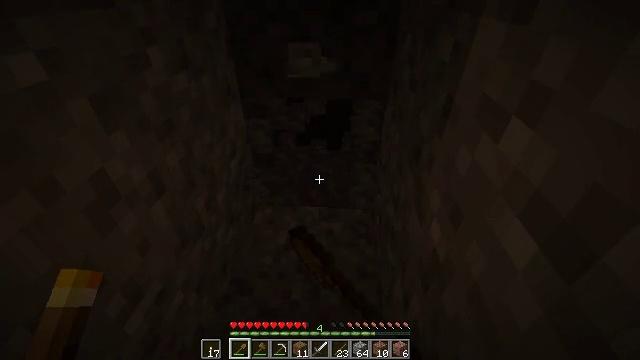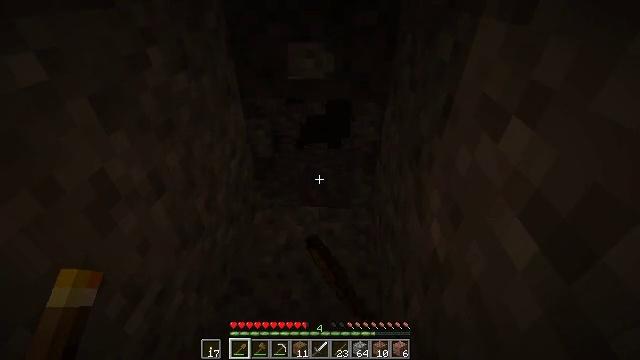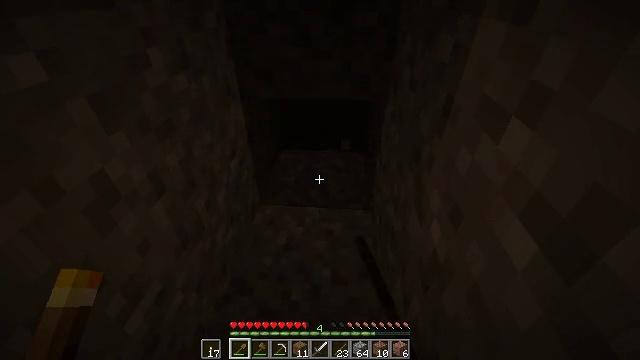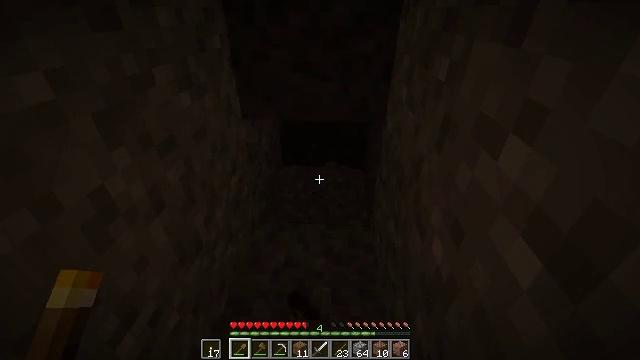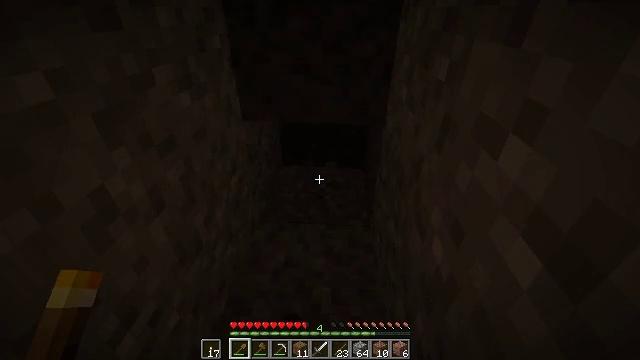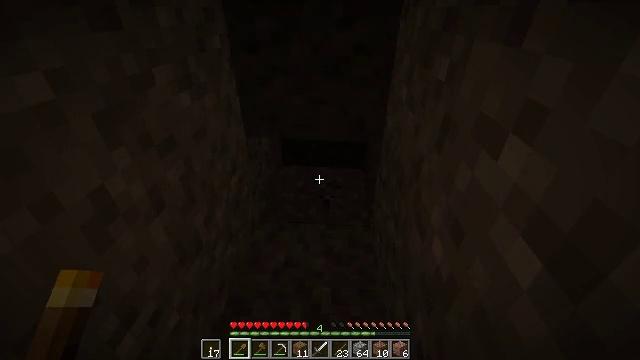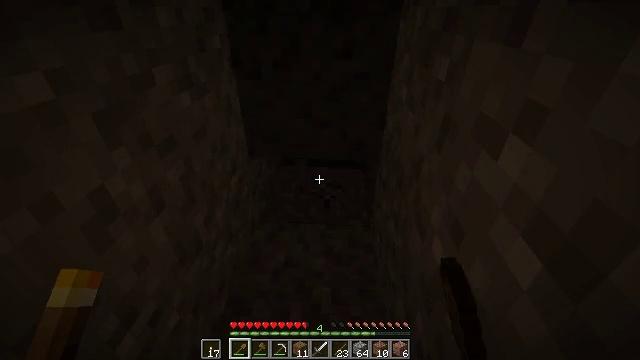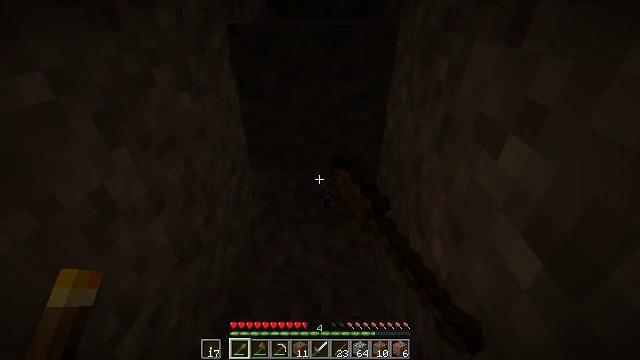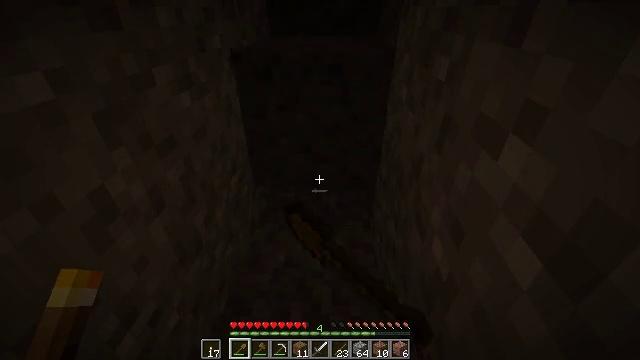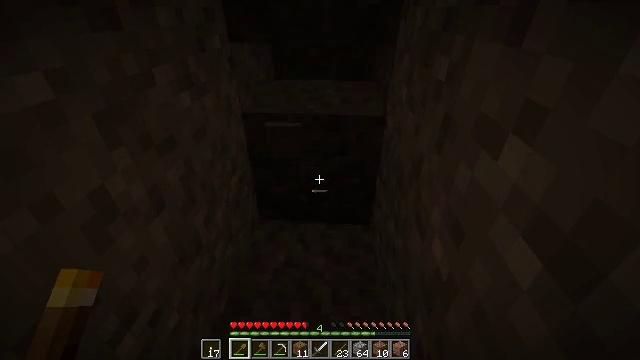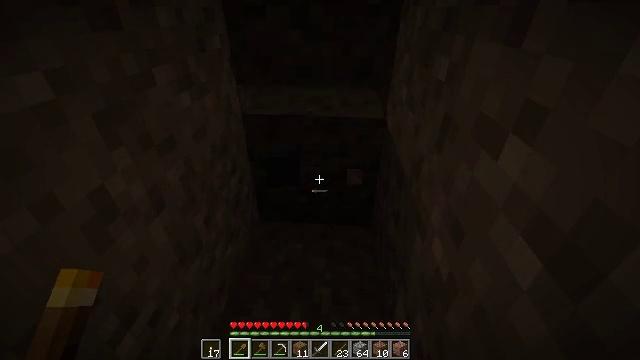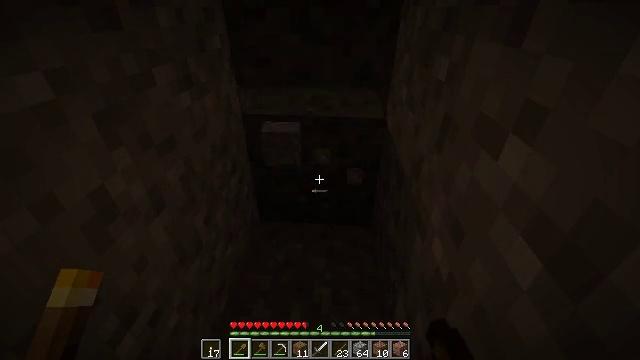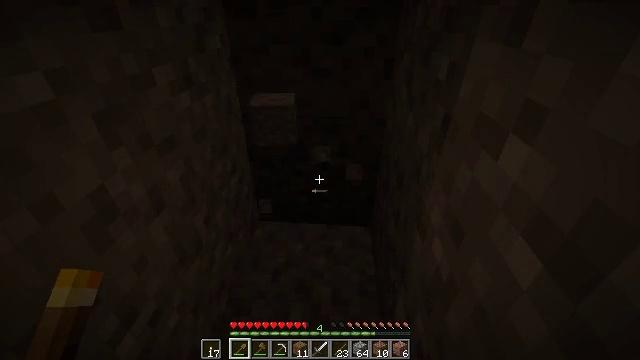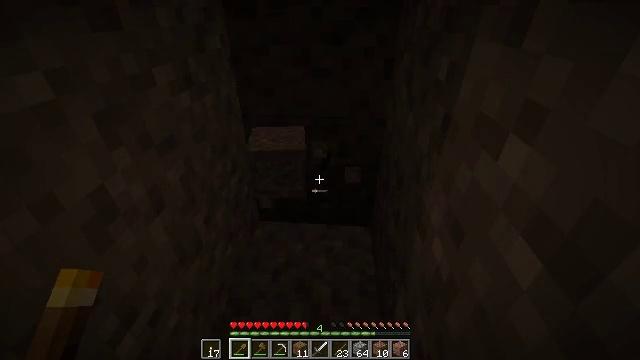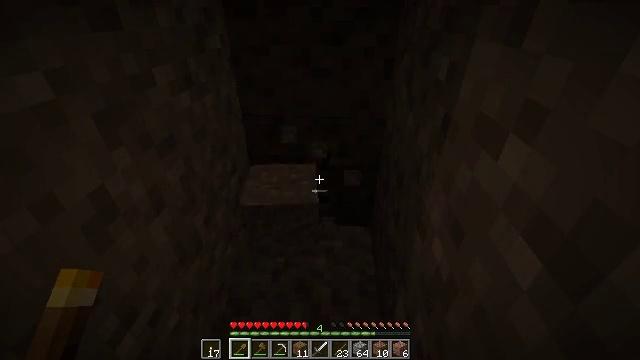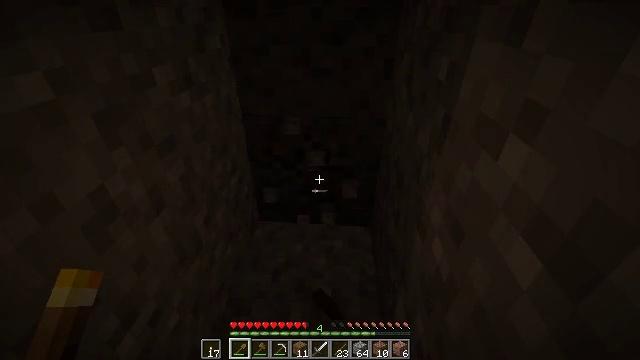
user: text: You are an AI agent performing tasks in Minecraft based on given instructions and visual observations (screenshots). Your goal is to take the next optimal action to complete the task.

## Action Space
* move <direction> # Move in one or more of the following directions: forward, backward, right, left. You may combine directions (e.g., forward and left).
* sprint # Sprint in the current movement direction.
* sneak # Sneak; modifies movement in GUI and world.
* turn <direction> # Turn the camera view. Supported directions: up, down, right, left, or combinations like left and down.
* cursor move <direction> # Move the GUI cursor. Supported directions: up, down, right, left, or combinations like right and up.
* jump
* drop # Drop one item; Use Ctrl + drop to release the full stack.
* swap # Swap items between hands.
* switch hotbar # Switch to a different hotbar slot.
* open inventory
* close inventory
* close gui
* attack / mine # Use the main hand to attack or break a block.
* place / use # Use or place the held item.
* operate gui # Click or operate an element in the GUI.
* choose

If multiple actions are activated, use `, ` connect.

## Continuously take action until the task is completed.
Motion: motion action
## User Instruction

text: Dig through gravel to clear a path.
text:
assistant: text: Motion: attack / mine
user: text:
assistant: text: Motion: attack / mine
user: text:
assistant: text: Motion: turn up, attack / mine
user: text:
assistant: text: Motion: attack / mine
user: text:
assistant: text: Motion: attack / mine
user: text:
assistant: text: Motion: attack / mine
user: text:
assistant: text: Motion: attack / mine
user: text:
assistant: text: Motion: attack / mine
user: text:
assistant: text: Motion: attack / mine
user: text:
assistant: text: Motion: attack / mine
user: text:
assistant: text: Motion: attack / mine
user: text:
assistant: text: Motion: attack / mine
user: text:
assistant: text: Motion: attack / mine
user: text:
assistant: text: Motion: attack / mine
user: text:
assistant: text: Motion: attack / mine
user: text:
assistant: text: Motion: attack / mine
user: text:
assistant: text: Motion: attack / mine
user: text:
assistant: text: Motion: attack / mine
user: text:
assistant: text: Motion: attack / mine
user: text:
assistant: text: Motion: attack / mine
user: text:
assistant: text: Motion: attack / mine
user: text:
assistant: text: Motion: attack / mine
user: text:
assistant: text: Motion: attack / mine
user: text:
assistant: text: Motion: attack / mine
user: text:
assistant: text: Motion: turn up, attack / mine
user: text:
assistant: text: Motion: attack / mine
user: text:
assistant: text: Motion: turn up, attack / mine
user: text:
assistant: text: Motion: attack / mine
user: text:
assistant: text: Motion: attack / mine
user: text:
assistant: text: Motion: attack / mine